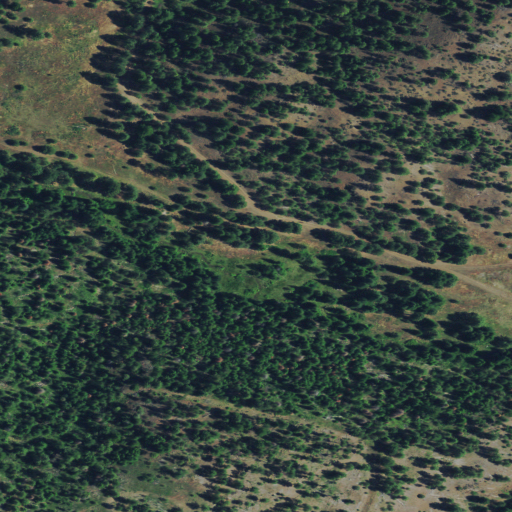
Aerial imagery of valley in Oregon named Bledsoe Canyon containing evergreen forest, grassland, shrub, woody wetlands, and herbaceous wetlands